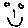
Label: smiley face